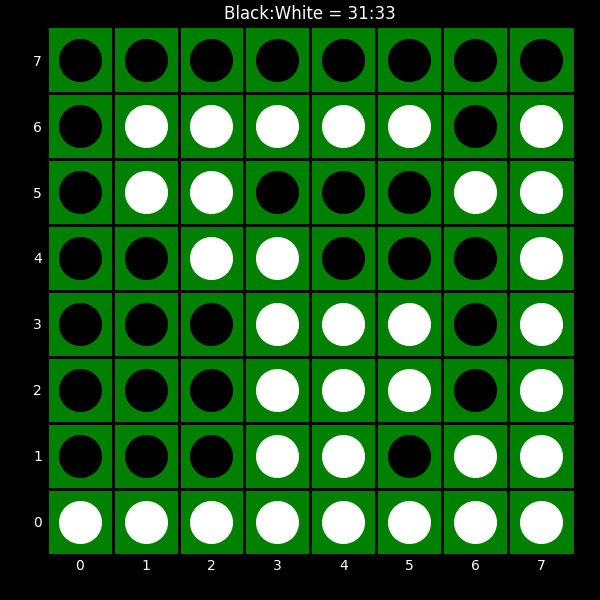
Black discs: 31
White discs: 33